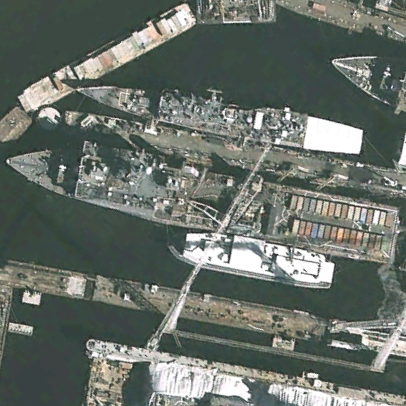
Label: combat